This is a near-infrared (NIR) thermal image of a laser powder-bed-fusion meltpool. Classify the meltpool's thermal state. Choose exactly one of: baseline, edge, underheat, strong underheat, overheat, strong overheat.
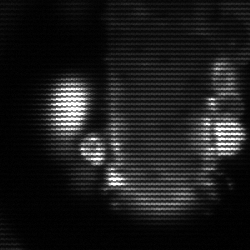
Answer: strong underheat